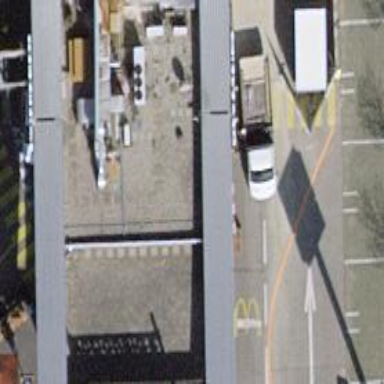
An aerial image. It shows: Fast food establishment.